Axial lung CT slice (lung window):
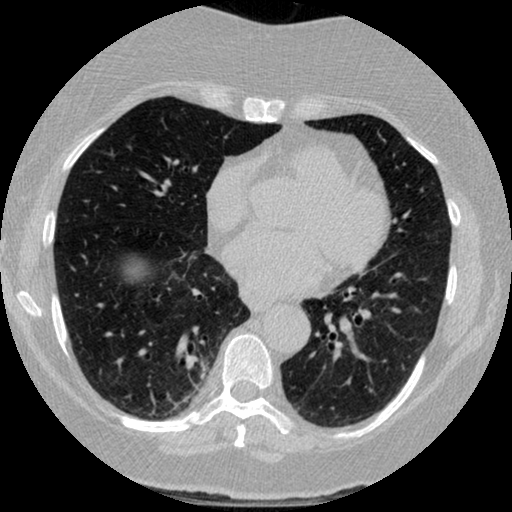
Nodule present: no